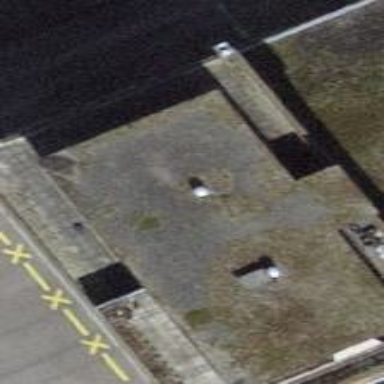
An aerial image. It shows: Building with tile roof.